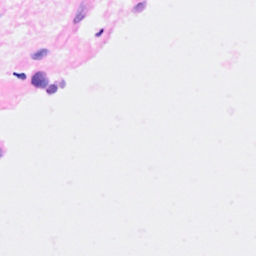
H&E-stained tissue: Breast